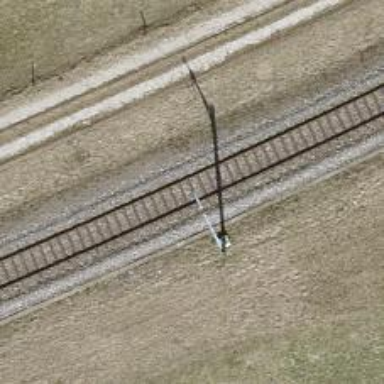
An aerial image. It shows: Catenary mast for power lines.